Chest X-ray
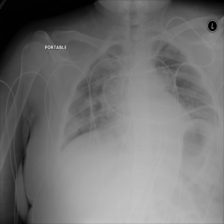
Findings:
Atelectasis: negative
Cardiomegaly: negative
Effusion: negative
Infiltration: negative
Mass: negative
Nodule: negative
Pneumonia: negative
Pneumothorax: negative
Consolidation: negative
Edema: negative
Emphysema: negative
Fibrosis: negative
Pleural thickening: negative
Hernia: negative